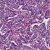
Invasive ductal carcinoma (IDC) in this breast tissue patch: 1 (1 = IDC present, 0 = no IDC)